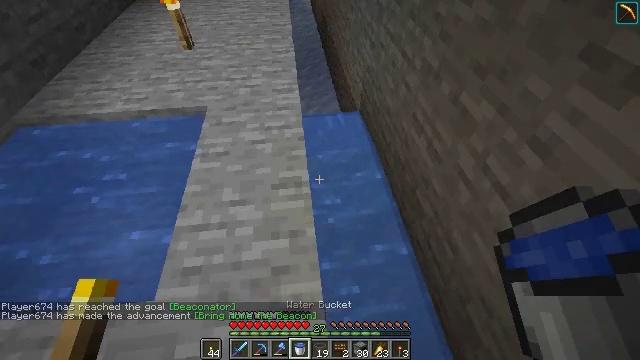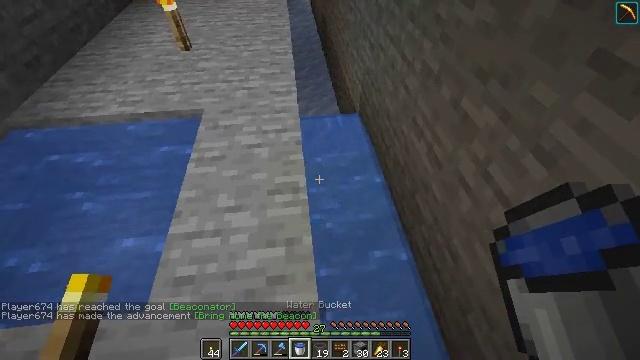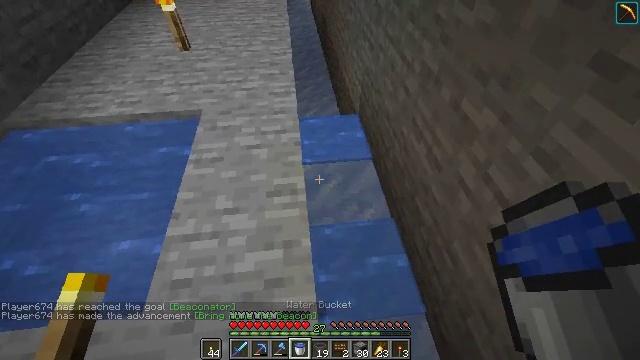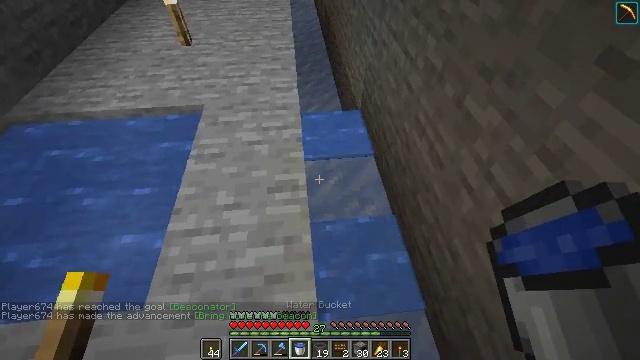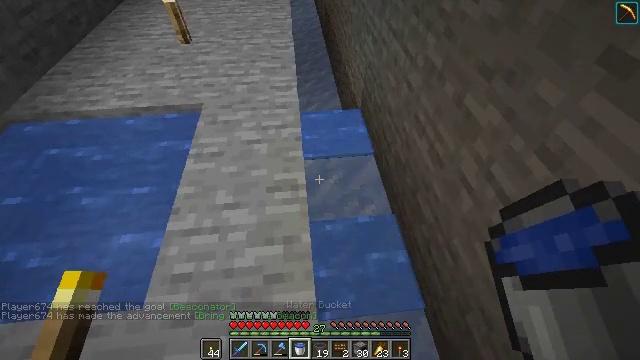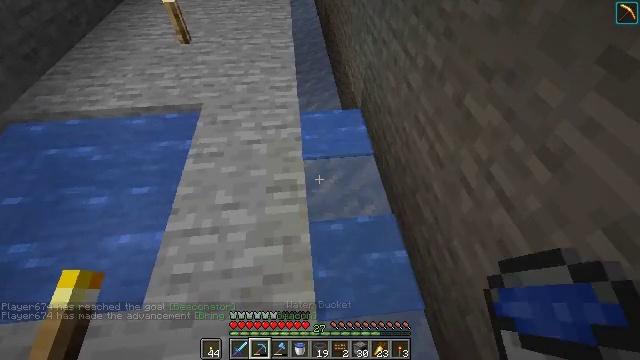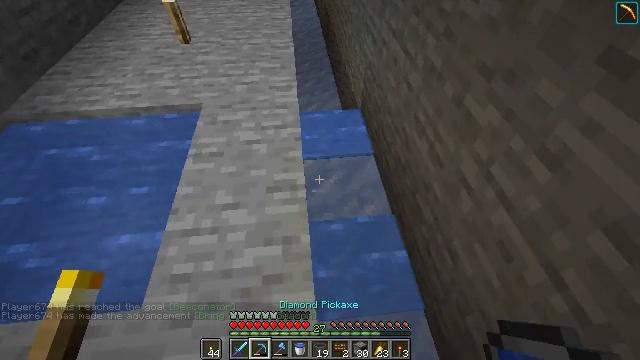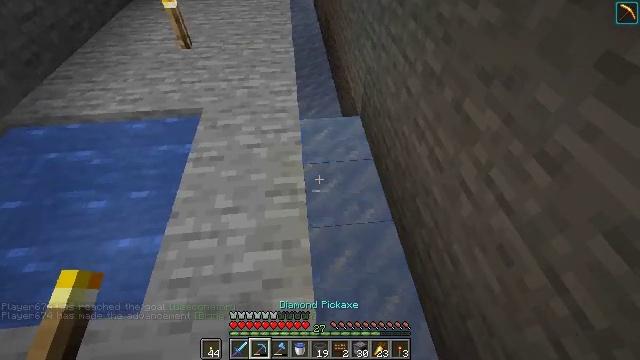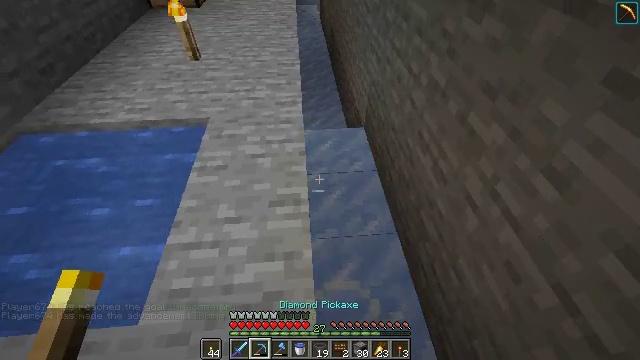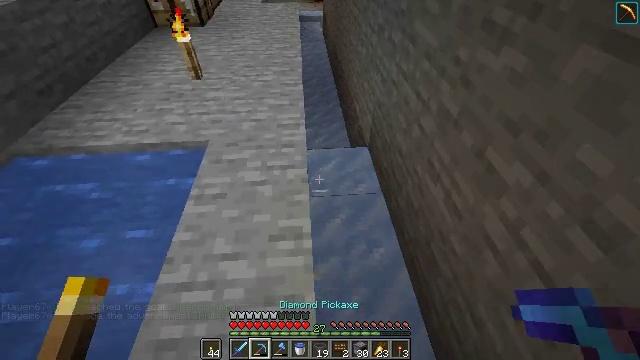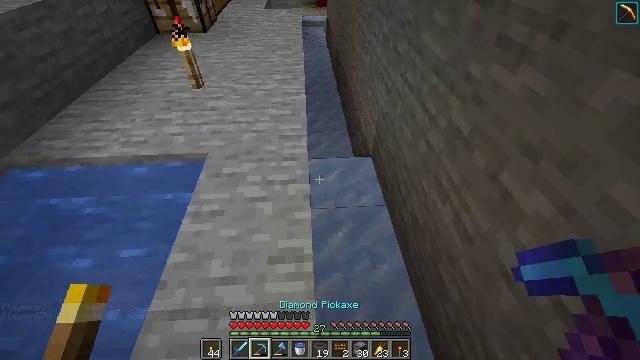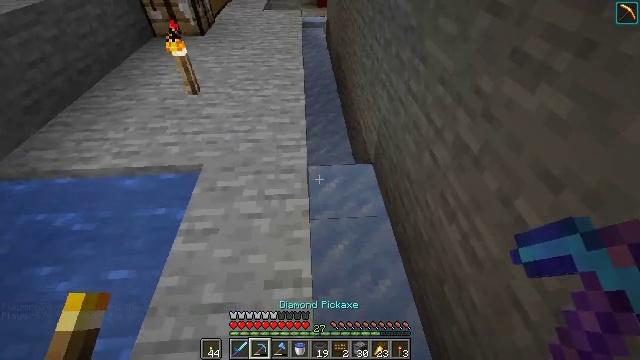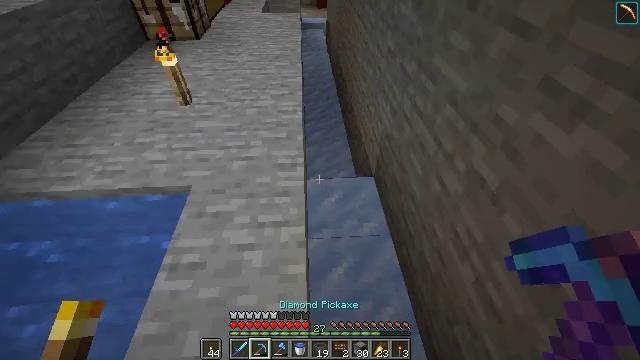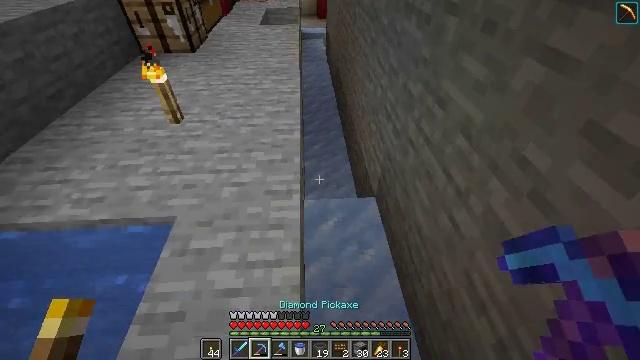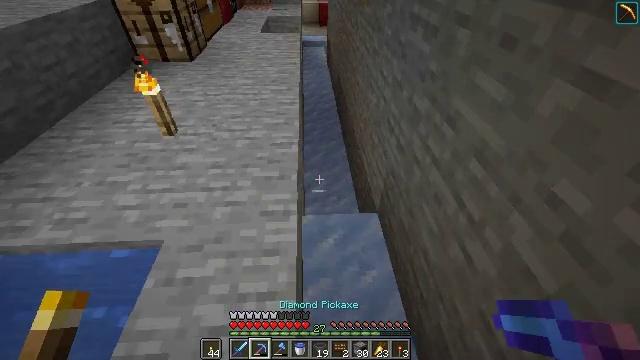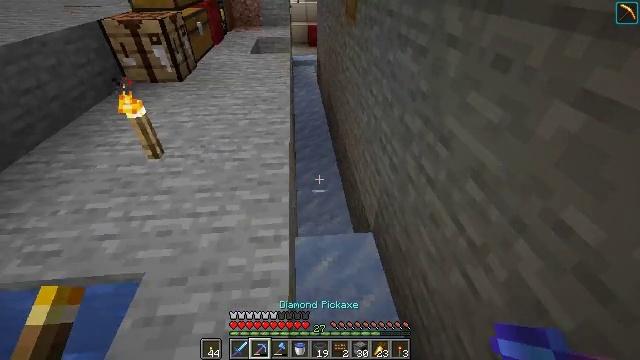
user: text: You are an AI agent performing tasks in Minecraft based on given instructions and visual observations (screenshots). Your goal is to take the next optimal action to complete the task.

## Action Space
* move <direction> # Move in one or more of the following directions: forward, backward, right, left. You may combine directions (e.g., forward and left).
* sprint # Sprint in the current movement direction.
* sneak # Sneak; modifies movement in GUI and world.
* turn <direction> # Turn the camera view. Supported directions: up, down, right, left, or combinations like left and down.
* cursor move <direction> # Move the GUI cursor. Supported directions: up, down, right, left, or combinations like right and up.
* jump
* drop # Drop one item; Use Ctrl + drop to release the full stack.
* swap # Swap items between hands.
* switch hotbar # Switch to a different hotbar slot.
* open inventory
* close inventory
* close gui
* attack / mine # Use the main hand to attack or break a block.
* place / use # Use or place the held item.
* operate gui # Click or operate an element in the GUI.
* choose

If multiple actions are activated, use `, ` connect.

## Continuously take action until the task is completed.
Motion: motion action
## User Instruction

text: Acquire packed ice by mining.
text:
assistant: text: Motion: no_op
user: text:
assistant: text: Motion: no_op
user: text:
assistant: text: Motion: no_op
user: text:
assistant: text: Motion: no_op
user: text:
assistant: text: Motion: switch to hotbar 2
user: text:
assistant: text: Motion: switch to hotbar 2
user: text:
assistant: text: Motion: no_op
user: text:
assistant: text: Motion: move forward, turn left and up
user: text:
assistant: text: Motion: move forward, turn up
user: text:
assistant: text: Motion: move forward
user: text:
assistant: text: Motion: move forward
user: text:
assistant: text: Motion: move forward
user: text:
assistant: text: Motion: move forward, turn up
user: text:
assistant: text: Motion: move forward, turn up
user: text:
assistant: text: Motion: move forward, turn right and up
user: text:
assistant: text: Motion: move forward
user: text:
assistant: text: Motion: move forward
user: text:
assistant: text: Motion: move forward
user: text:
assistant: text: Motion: move forward
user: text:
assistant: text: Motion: move forward
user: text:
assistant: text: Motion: move forward, turn right
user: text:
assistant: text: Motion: move forward
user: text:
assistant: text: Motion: move forward
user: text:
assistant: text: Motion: move forward, turn right and down
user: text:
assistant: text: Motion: move forward, turn right and down
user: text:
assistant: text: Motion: move forward, turn right and down
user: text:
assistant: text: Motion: move forward, turn right and down
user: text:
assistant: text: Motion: move forward, turn right
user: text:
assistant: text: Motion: turn right, open inventory
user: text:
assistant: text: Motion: cursor move right and down, open inventory